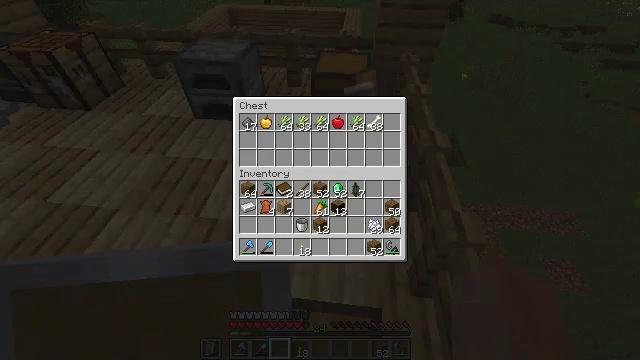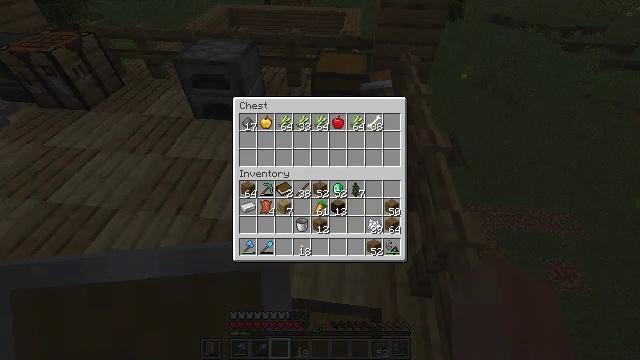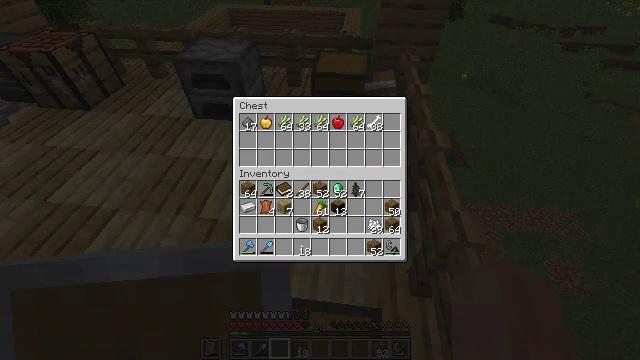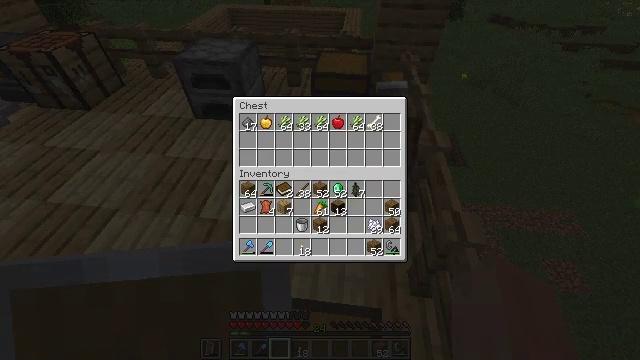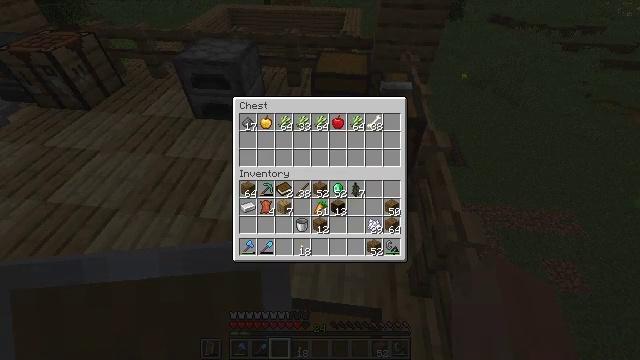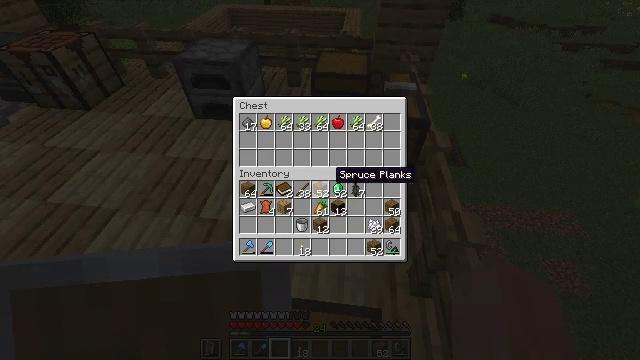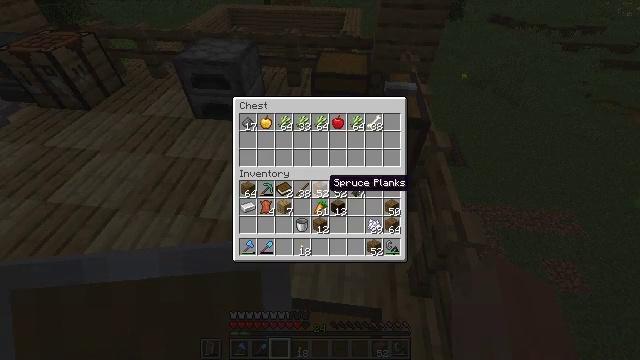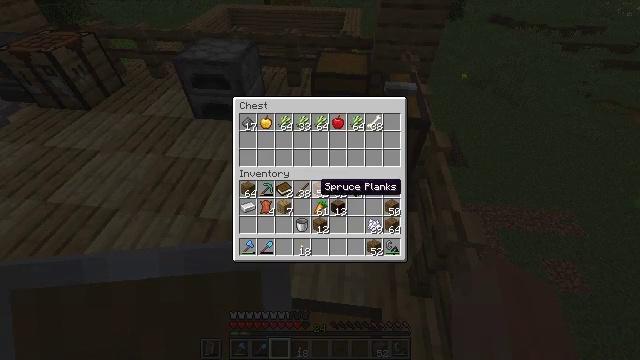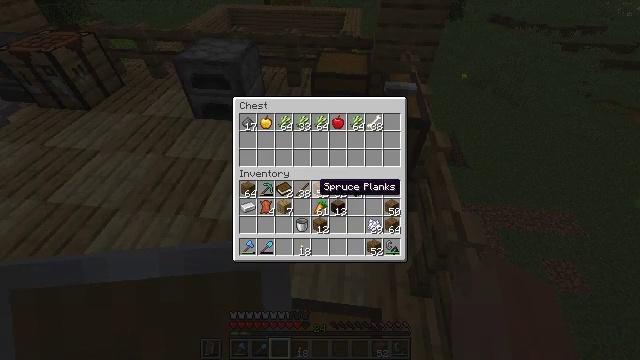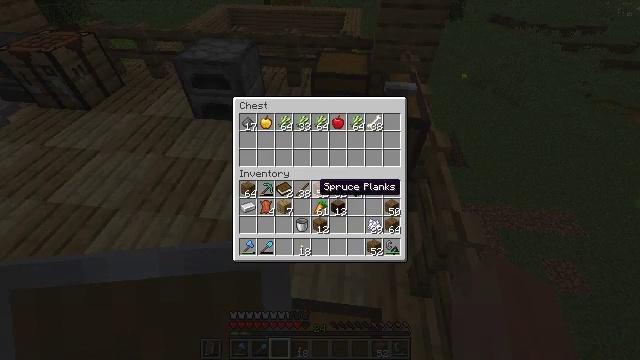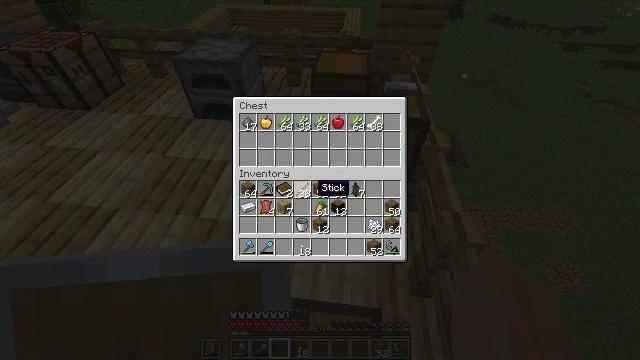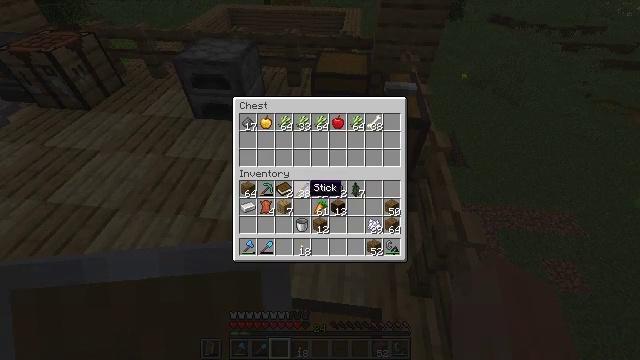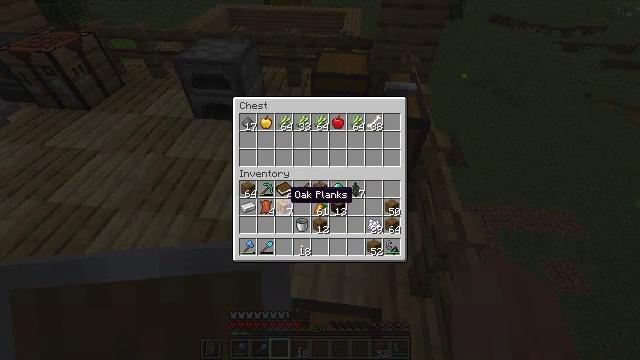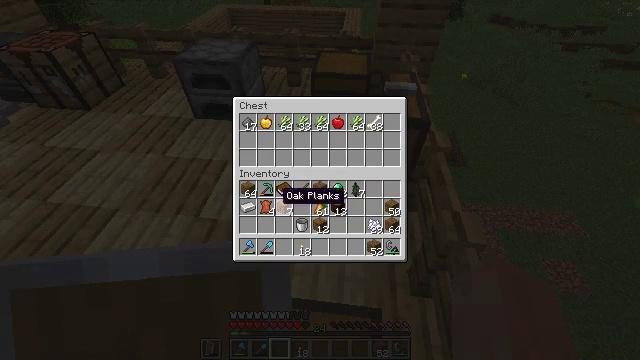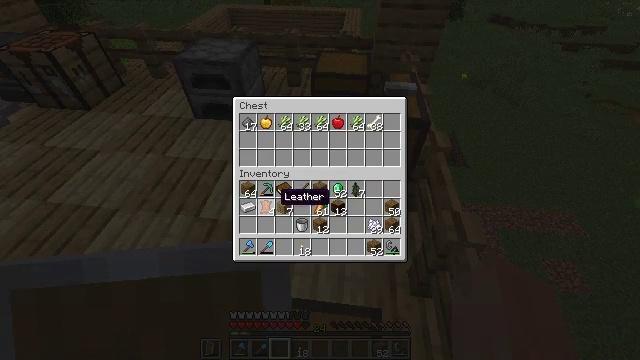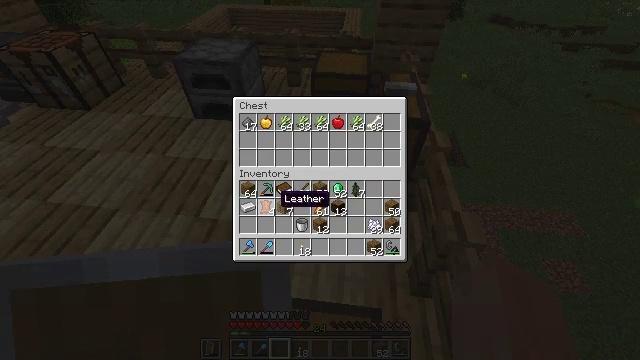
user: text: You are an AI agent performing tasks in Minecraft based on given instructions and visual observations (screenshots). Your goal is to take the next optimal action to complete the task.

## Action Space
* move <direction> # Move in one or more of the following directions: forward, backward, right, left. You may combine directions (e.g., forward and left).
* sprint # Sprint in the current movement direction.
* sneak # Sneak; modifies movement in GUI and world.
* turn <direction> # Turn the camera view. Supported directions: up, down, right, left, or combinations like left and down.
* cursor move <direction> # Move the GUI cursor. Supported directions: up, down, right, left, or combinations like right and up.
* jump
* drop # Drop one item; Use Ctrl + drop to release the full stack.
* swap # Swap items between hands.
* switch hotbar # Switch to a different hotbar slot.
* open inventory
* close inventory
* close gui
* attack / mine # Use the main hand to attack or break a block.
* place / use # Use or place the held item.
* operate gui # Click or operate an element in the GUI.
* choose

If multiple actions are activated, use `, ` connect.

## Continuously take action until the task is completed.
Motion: motion action
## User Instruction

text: Remove a flint and steel from the inventory.
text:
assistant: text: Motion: no_op
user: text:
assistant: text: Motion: no_op
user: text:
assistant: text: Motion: no_op
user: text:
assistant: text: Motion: no_op
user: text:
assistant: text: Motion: cursor move down
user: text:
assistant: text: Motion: cursor move down
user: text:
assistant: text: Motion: cursor move left
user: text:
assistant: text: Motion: no_op
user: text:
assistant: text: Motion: no_op
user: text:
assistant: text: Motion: no_op
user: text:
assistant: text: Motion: cursor move left
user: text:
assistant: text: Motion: cursor move left and down
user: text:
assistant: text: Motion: sneak, cursor move left
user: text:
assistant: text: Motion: sneak
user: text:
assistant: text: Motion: sneak
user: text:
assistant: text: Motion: sneak
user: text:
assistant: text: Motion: sneak
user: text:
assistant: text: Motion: sneak
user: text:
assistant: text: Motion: sneak
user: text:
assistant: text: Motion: sneak, operate gui
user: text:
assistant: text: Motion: sneak, operate gui
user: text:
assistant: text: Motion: sneak
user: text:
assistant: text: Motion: sneak
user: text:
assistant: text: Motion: sneak, cursor move right and up
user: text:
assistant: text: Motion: sneak, cursor move right and up
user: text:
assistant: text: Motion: sneak, cursor move right
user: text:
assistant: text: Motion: sneak
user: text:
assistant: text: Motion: sneak
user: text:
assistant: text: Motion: sneak
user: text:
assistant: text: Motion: sneak